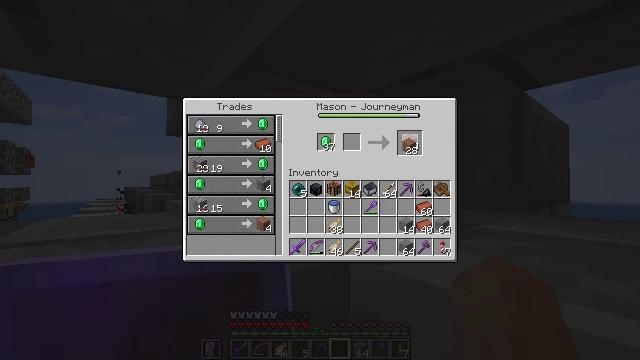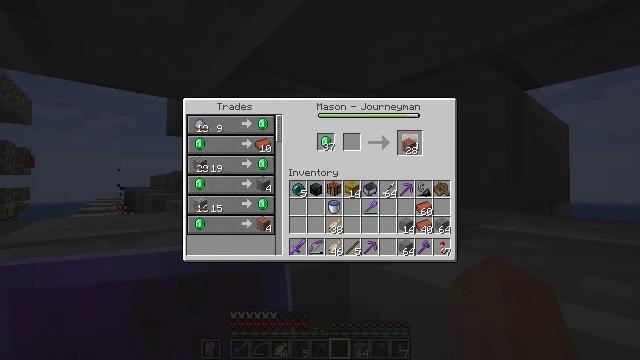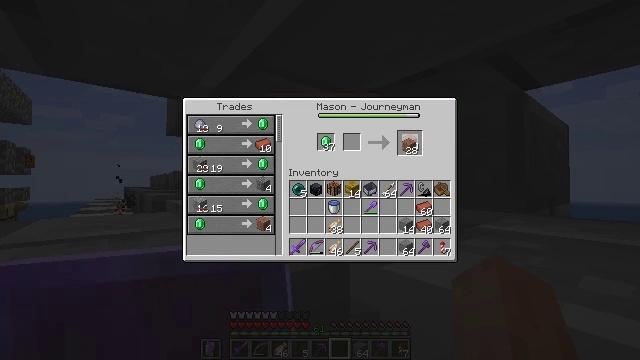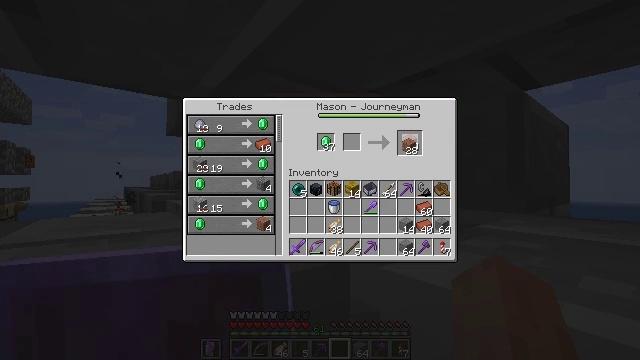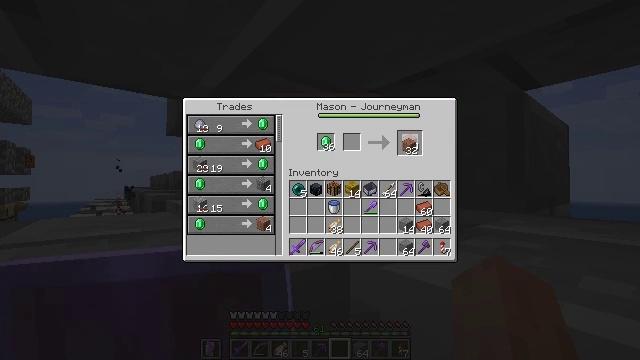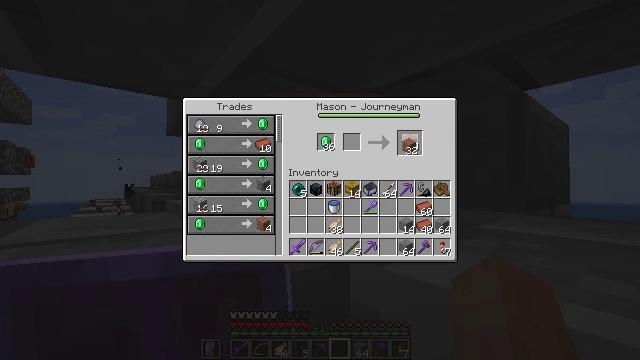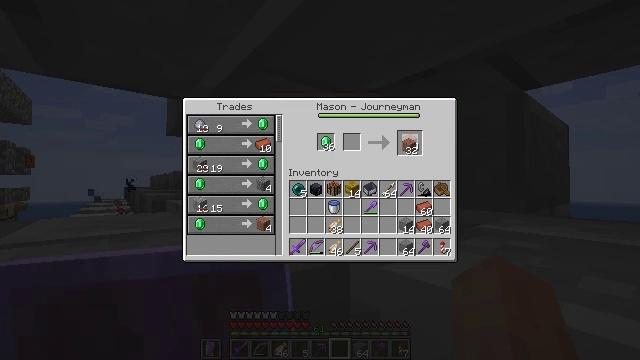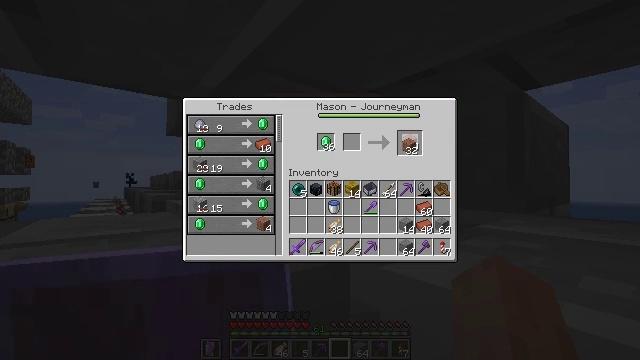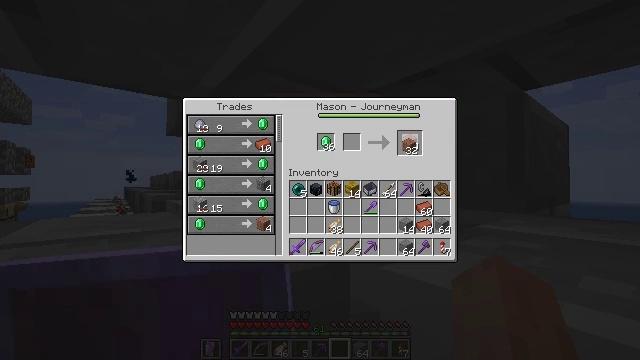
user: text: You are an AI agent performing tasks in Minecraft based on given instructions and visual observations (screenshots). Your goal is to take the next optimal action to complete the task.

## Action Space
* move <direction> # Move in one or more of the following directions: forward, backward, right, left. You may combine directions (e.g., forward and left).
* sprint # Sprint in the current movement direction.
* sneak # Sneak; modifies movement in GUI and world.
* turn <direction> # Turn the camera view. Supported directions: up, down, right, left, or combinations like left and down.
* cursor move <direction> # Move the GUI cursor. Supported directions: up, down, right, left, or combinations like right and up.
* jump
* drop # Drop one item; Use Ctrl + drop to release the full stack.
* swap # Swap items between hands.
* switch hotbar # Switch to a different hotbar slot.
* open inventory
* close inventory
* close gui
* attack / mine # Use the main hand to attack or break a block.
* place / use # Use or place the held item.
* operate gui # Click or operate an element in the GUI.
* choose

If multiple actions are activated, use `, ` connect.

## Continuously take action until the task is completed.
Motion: motion action
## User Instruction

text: Open a crafting table to make polished granite.
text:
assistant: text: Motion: attack / mine
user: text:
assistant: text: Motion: attack / mine
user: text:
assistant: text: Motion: attack / mine
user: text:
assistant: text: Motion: no_op
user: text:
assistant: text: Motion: no_op
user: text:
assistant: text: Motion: no_op
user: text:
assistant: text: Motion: no_op
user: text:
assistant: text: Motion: no_op
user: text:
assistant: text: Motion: no_op